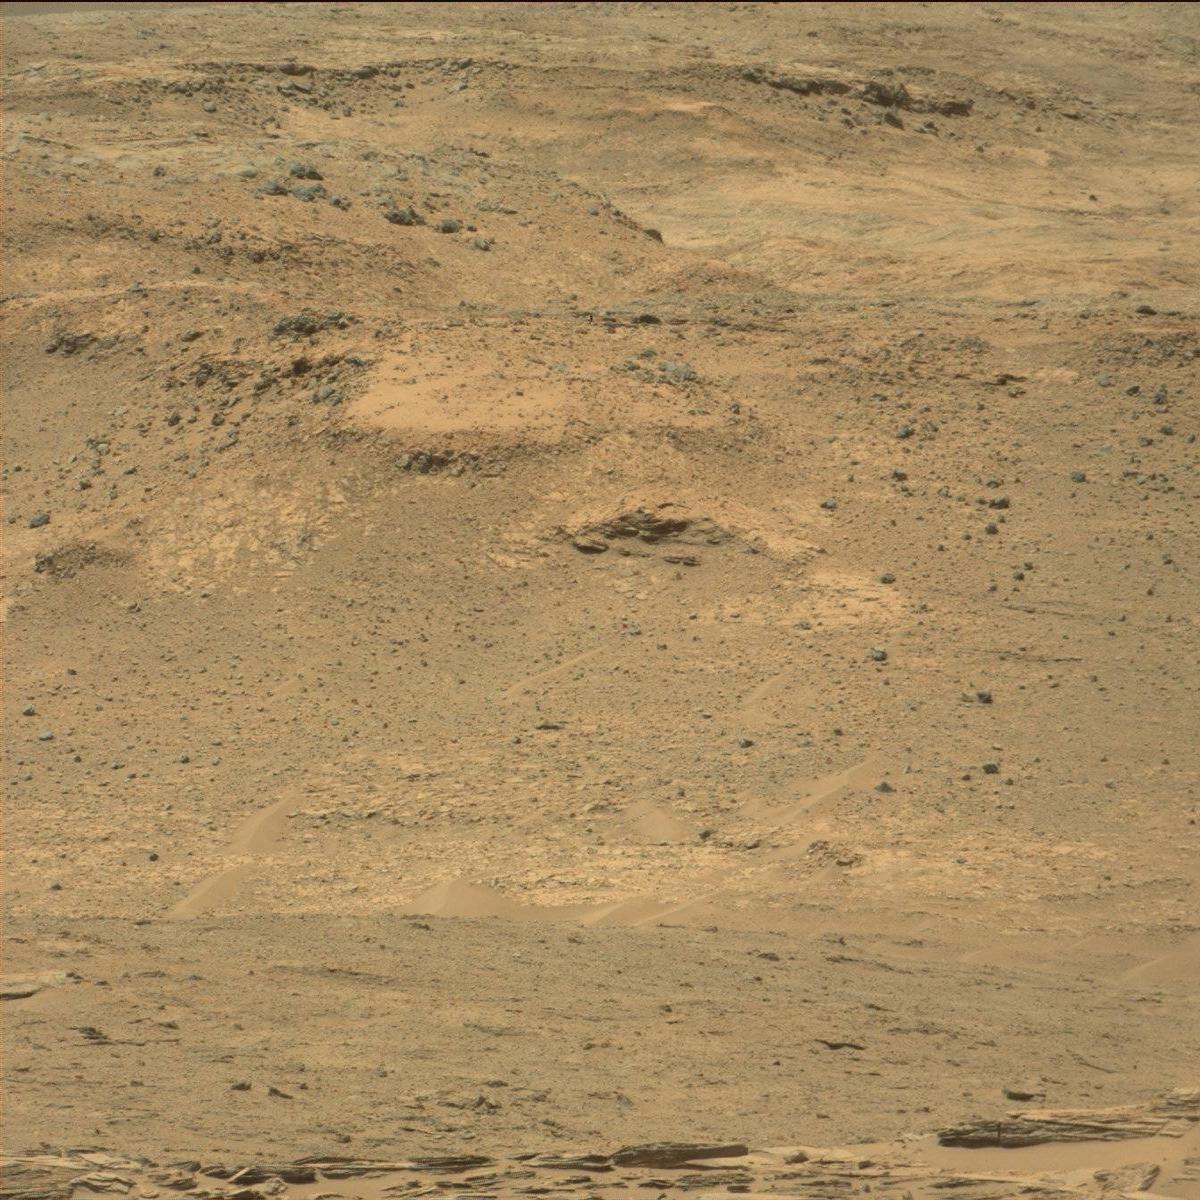
Terrain classes present: Bedrock, Ridge, Sand / Soil